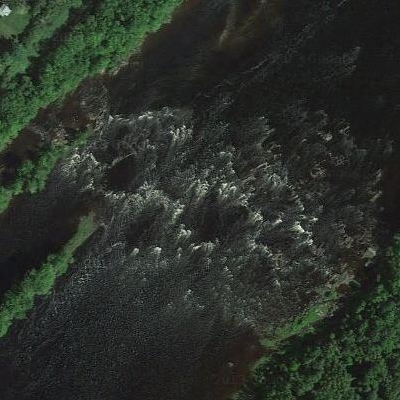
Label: dRiverLake